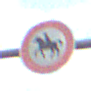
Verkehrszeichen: VerbotReiter
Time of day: MorningAfternoon
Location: Outdoor (Nature)
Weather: PartlyCloudy
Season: Autumn
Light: Natural